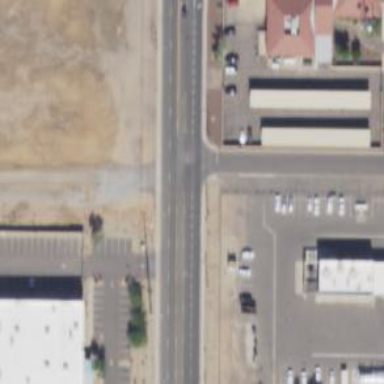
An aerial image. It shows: Unmarked road crossing.